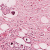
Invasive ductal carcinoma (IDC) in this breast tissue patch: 1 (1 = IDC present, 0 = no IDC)